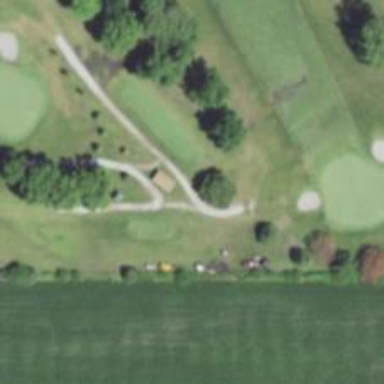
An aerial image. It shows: Path used for both walking and golf.